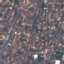
Label: Residential